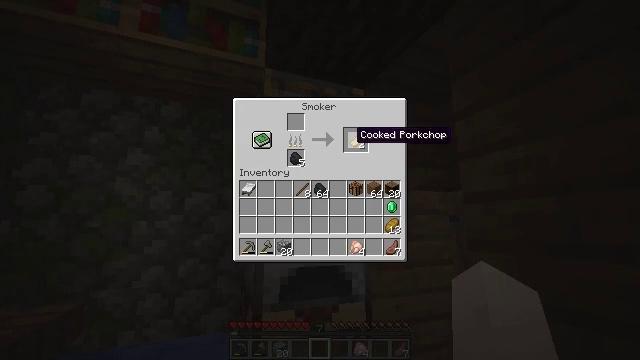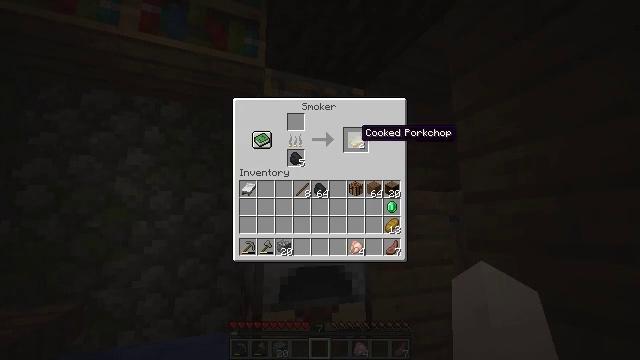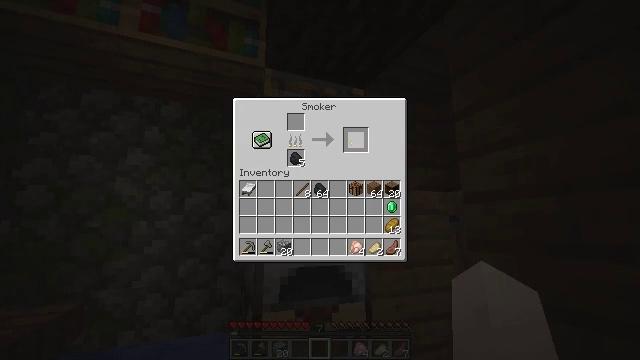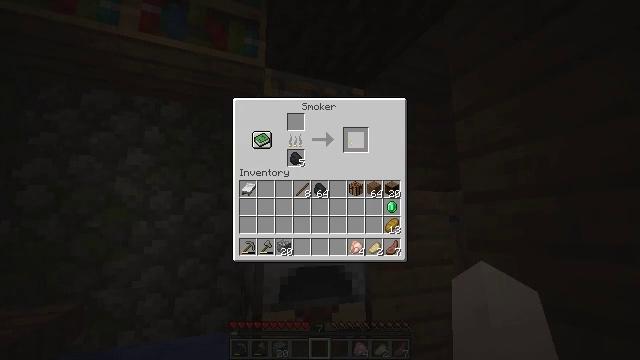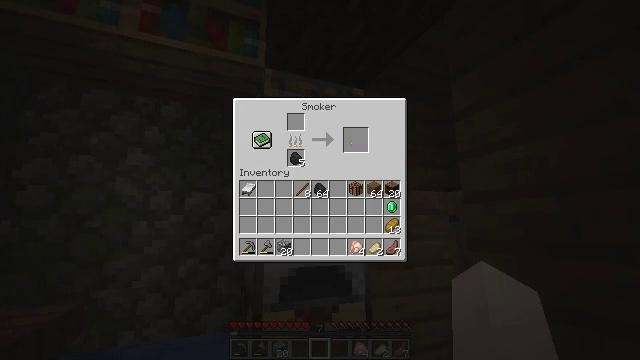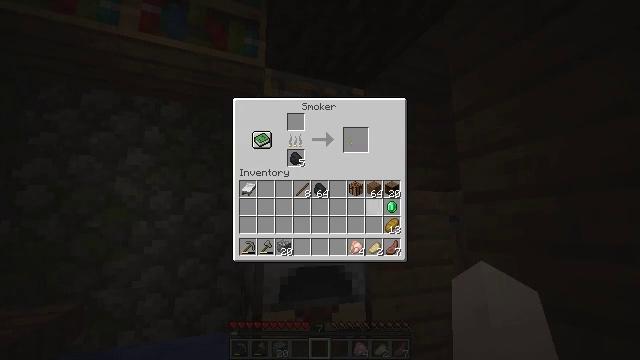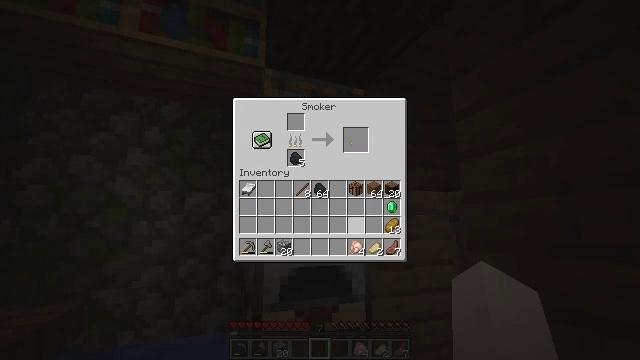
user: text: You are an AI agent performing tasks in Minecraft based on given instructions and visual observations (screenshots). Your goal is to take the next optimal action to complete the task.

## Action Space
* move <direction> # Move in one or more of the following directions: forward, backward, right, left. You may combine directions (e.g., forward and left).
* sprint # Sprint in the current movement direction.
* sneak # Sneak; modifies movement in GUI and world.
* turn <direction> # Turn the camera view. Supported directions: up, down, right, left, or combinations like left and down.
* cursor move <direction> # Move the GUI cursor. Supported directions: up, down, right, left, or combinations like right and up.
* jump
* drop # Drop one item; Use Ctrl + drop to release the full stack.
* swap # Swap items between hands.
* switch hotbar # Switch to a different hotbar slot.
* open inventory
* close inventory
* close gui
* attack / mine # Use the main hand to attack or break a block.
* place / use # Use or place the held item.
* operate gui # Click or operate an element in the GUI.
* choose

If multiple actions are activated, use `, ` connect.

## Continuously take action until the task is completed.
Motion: motion action
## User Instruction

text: Interact with the furnace to craft a cooked porkchop.
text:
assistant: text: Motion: sneak
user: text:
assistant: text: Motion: sneak, operate gui
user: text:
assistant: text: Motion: sneak, operate gui
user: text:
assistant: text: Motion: sneak, cursor move right and down, operate gui
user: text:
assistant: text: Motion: sneak, cursor move right and down
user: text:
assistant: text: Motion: sneak, cursor move left and down
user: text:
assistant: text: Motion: sneak